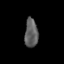
Tissue: lung
Cell type: Epithelial cells
Senescence score: 0.2163
Nuclear area (px): 372
Mean DAPI intensity: 95.228